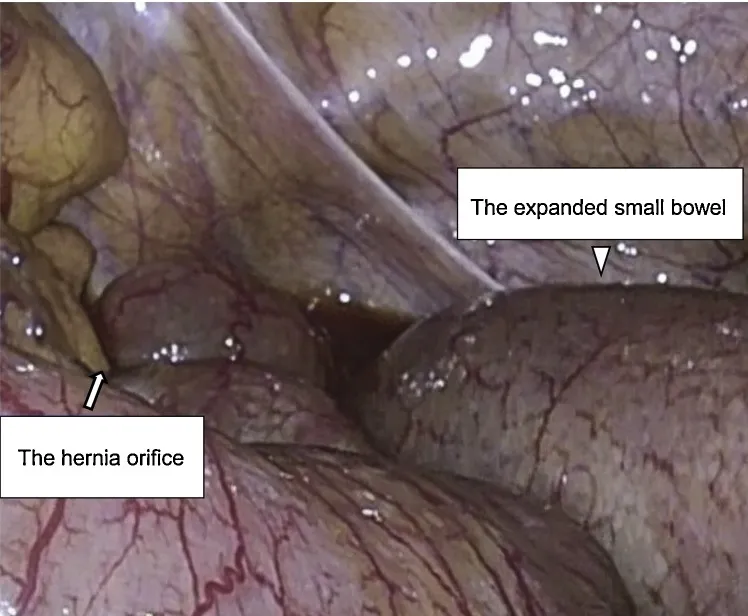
Intraoperative findings.
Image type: medical_photograph (other_medical_photograph)